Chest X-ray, AP view. Patient: 58 years old, sex F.
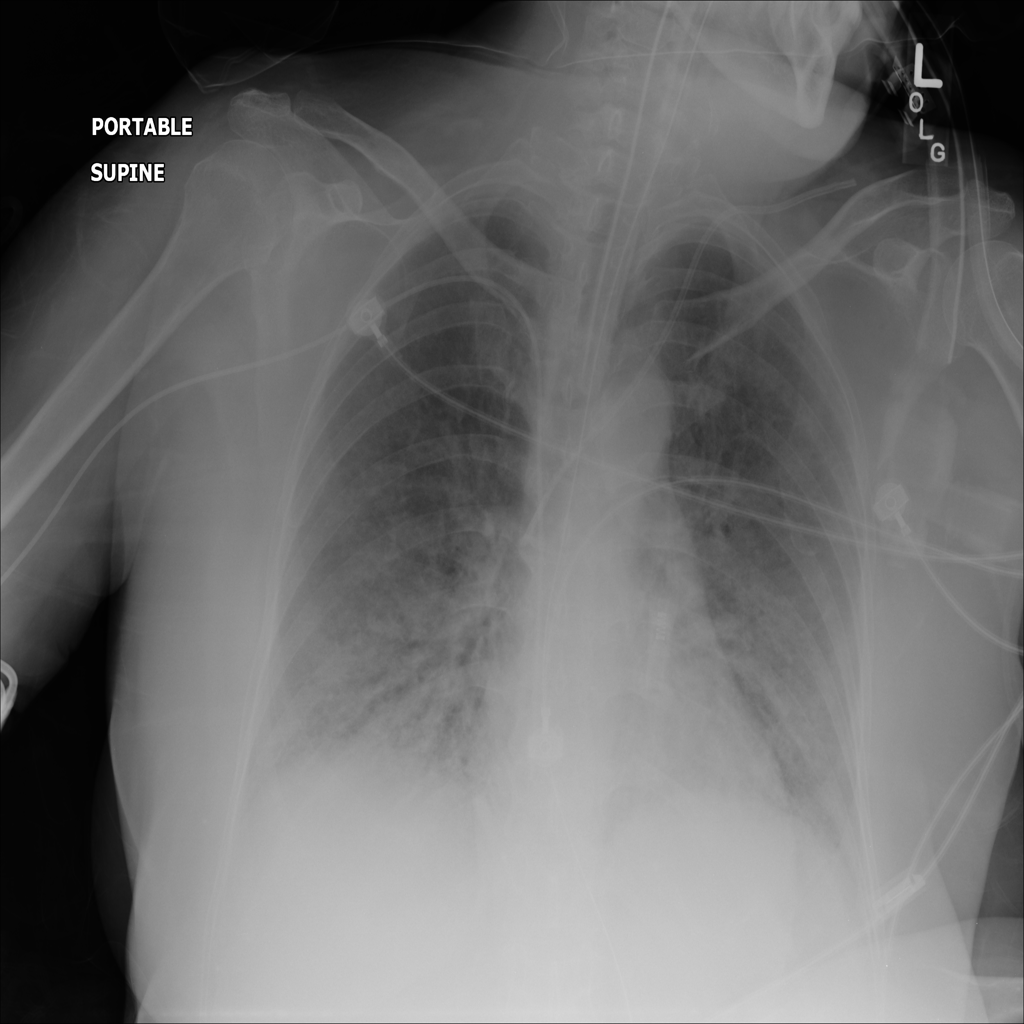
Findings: Infiltration